A spectrogram of one vibration snapshot from a rotating bearing is shown (time on one axis, frequency on the other). Classify the bearing condition as one of: normal, inner_race, outer_race, ball.
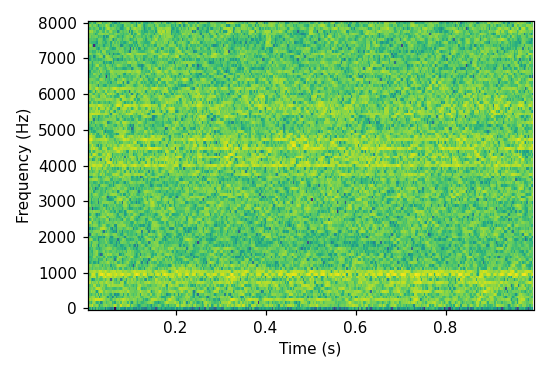
Answer: outer_race